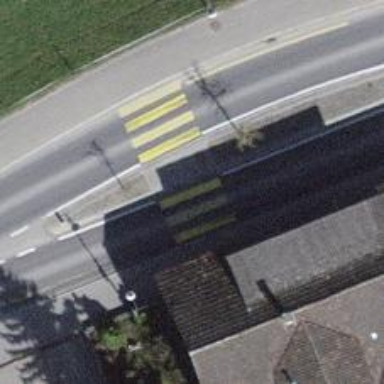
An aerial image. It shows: Marked pedestrian crossing with zebra designation and central island.